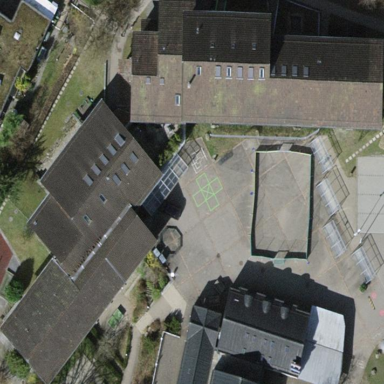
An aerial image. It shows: School building.